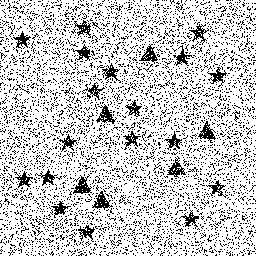
Squares: 0
Triangles: 6
Stars: 18
Total shapes: 24